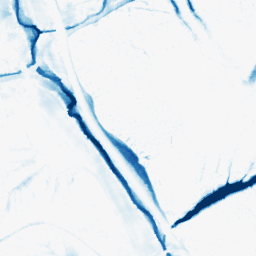
Category: morphological
Decomposition family: morphological_ellipse
Decomposition parameters: operation: closing
width: 20
height: 30
Upsampling method: lanczos
Upsampling parameters: scale: 2
Upsampling scale: 2